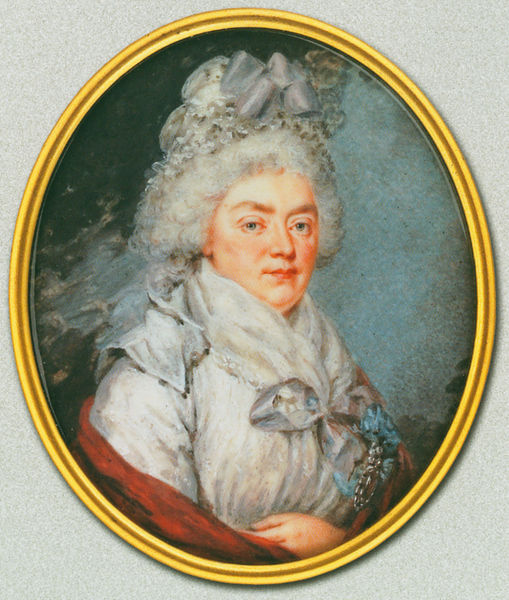
Titel: Gräfin Daria Petrovna Saltykoff
Künstler: Augustin Ritt
Institution: Celle, Bomann-Museumm Sammlung David-Weill, Sammlung Clore
Schlagwörter: blau, gemälde, hand, weiß, frau, kleid, mund, nase, dame, rot, schleife, augen, gesicht, bildnis, porträt, gold, mantel, brosche, locken, oval, hellblau, perücke, portrait, medaillon, rich, nothing, bäbder, rich white person, i don't get this game